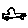
Label: car